Question: I have a viewcontroller with a toolbar with 2 bar button items. The image on one is a simple flat icon. The other is a complex image reduced to 28x28 pixels from a 256x256 image. The complex image shows up as a blob as shown below. The actual image is also show in the picture. It is not clear what I am doing wrong. The project code is available in the following link:
<URL>

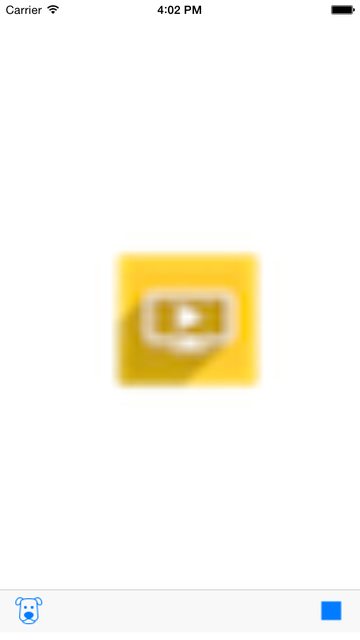
Answer: John Griffith on Apple Developer Forum provided this explanation which made a lot of sense. I need to redesign my icons if I want to proceed along this line: